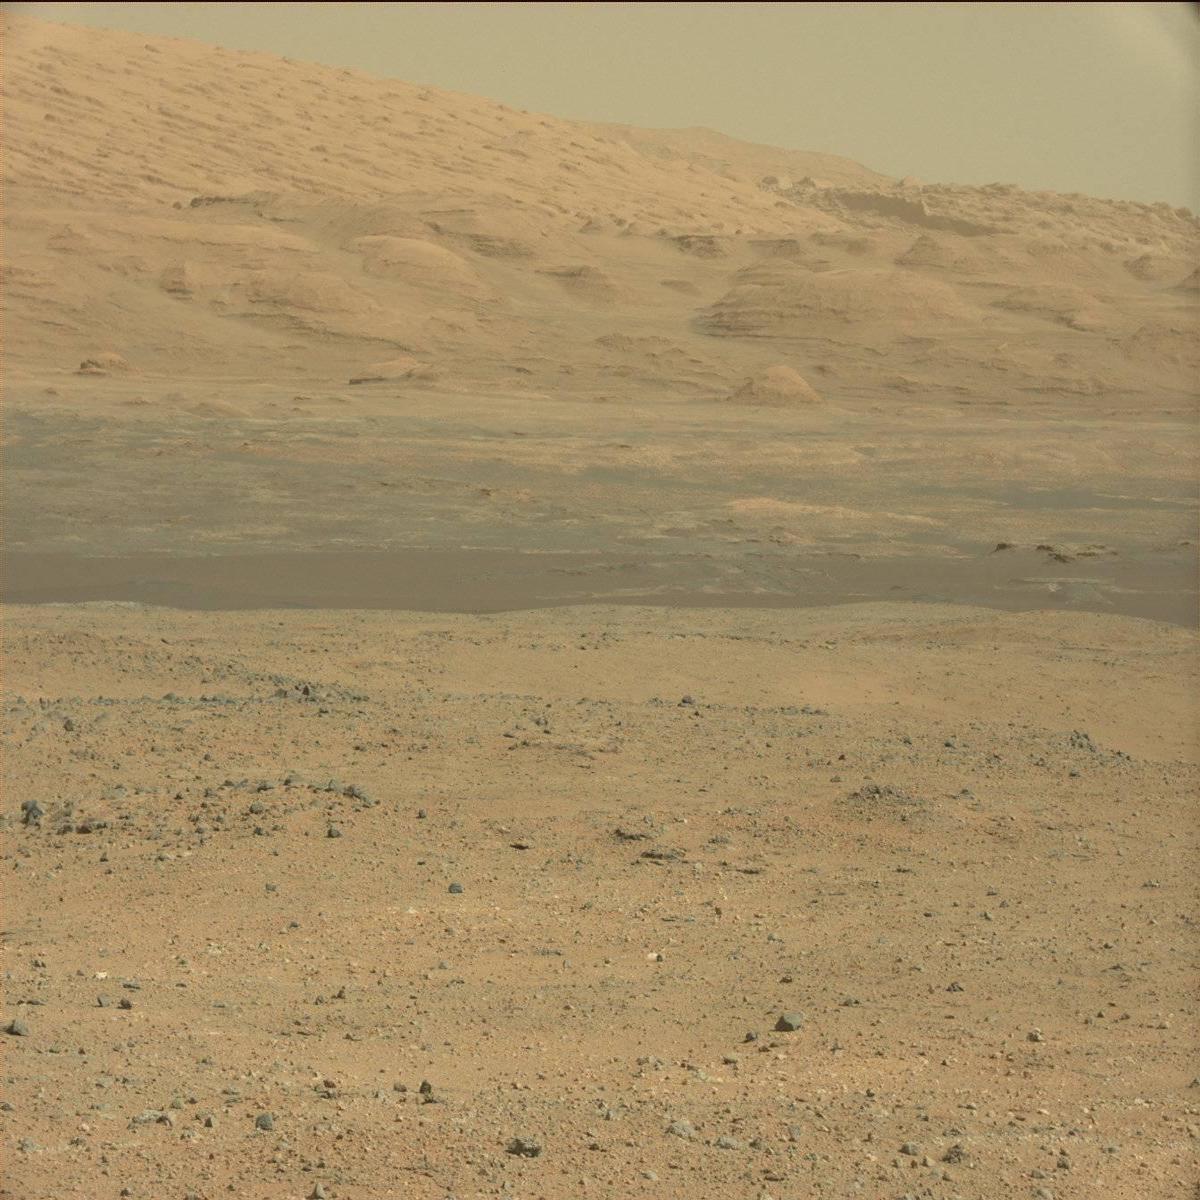
Terrain classes present: Bedrock, Ridge, Sand / Soil, Sky